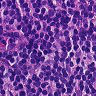
Metastatic tissue present: no